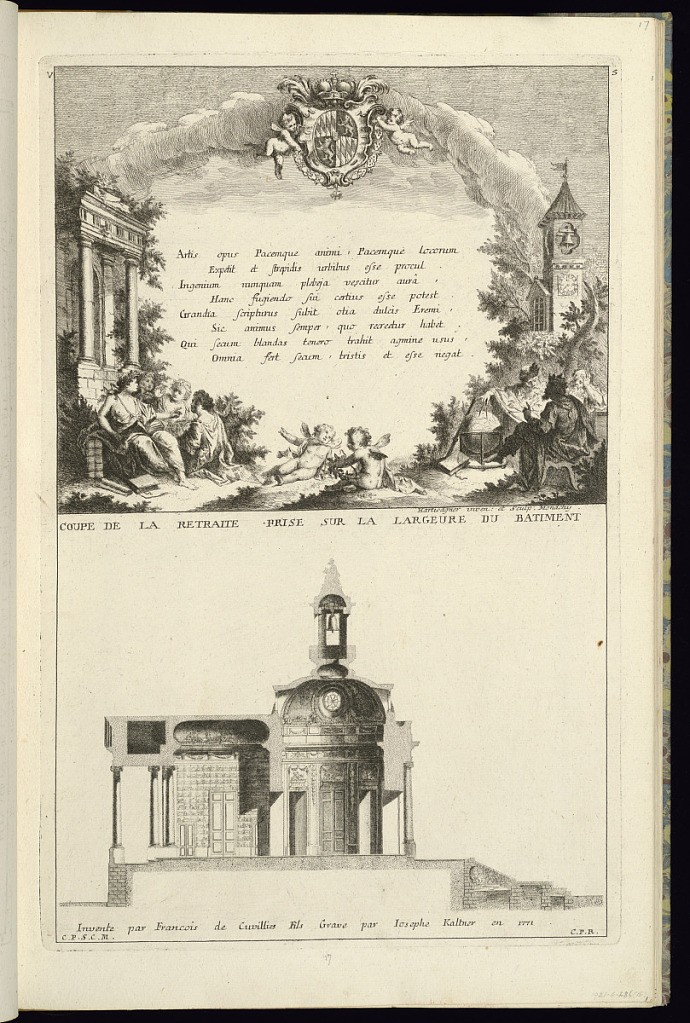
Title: COUPE DE LA RETRAITE PRISE SUR LA LARGEURE DU BATIMENT
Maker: François de Cuvilliés the younger, German, 1731 - 1777
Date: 1771
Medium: Engraving and etching on paper
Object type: Print
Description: An architectural section for a garden building featuring a dome and cupola with a bell. The headpiece above features a verse in Latin surrounded by buildings, putti, and figures within a landscape with books, and a globe. Above, a coat of arms supported by winged putti. The plate is titled, signed, dated, and numbered.